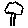
Label: tree